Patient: sex M, age 69
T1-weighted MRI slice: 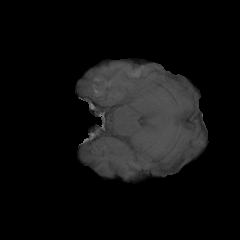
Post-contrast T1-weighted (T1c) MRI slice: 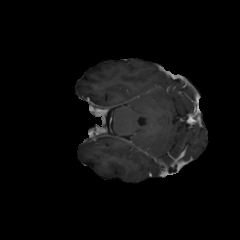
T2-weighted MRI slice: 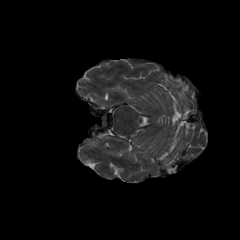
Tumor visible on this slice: no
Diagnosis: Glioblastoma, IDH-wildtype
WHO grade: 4